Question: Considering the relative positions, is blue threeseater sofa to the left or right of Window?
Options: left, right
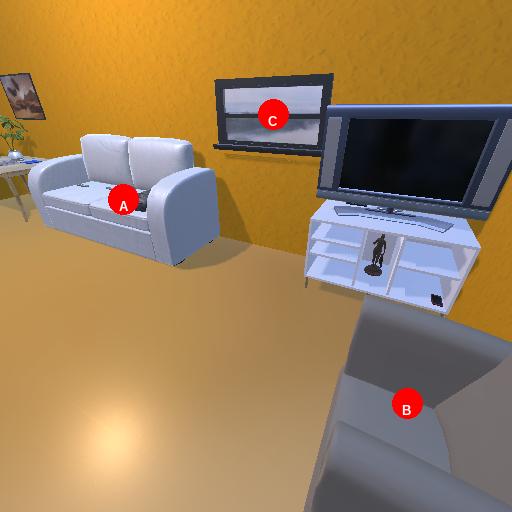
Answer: left